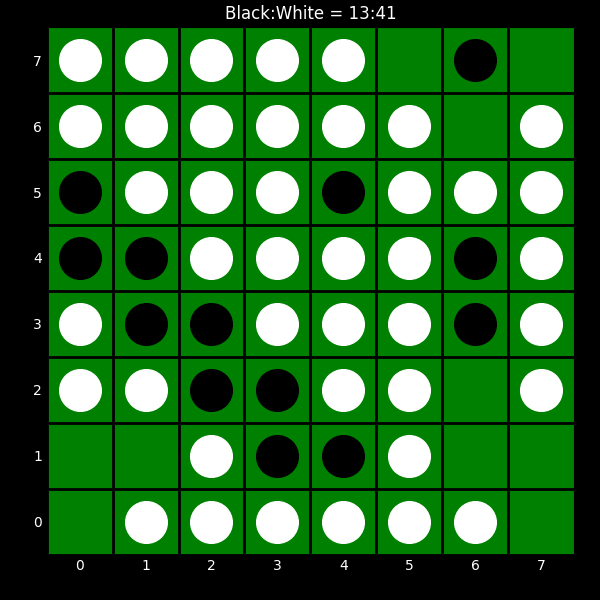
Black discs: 13
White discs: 41